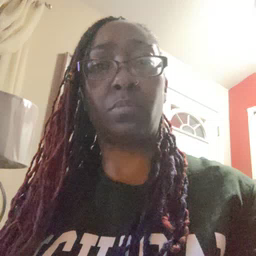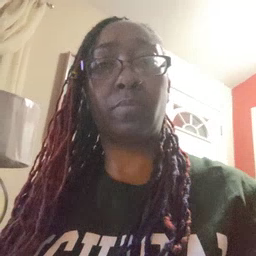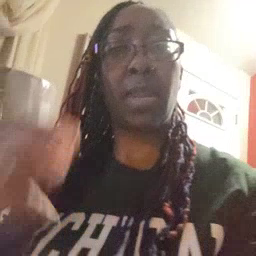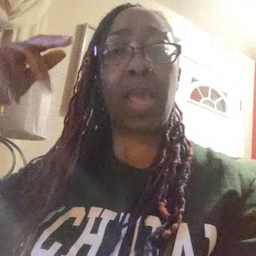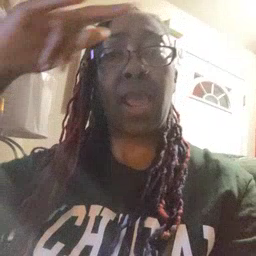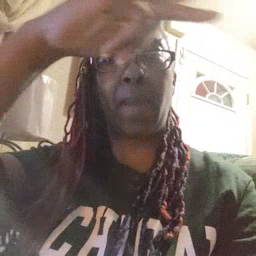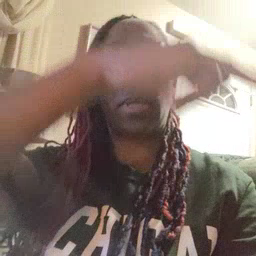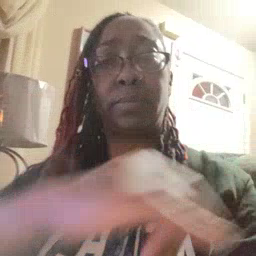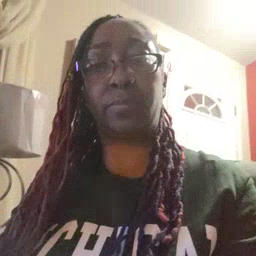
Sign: airplane